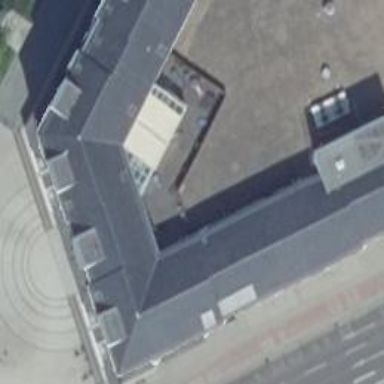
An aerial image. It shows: View of roof edge.